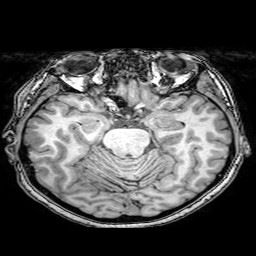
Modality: T1w
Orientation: coronal
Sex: female
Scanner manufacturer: philips
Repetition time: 0.008179 s
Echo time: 0.00374 s